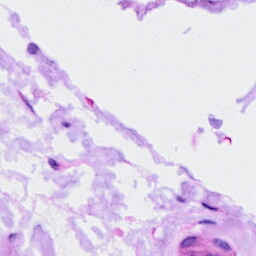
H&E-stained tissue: Ovarian